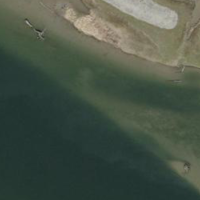
EUNIS habitat code: 15
Species observed at this site:
Stachys palustris